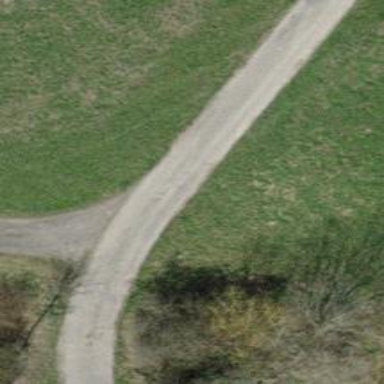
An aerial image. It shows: Paved track with grade1 tracktype.